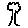
Label: tree